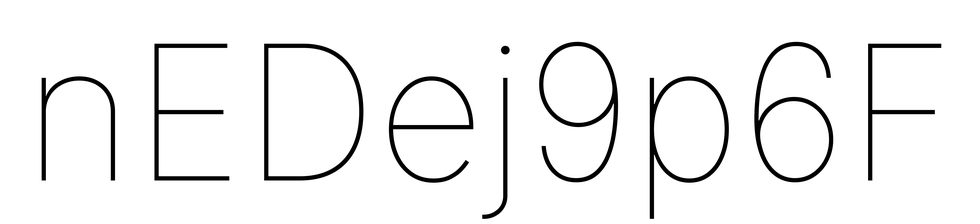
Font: Inter_Thin